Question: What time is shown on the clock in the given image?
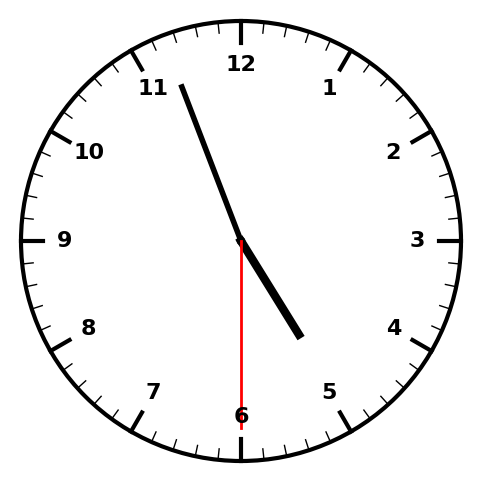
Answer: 04:56:30